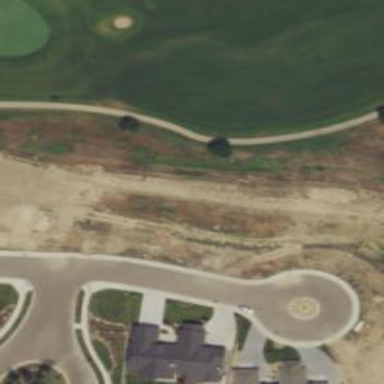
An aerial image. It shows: Track noted as Golf Cart path.